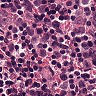
Metastatic tissue present: yes